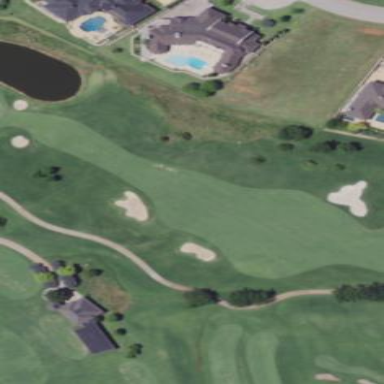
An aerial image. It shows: Golf fairway surrounded by grass.